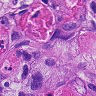
Metastatic tissue present: yes